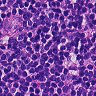
Metastatic tissue present: yes